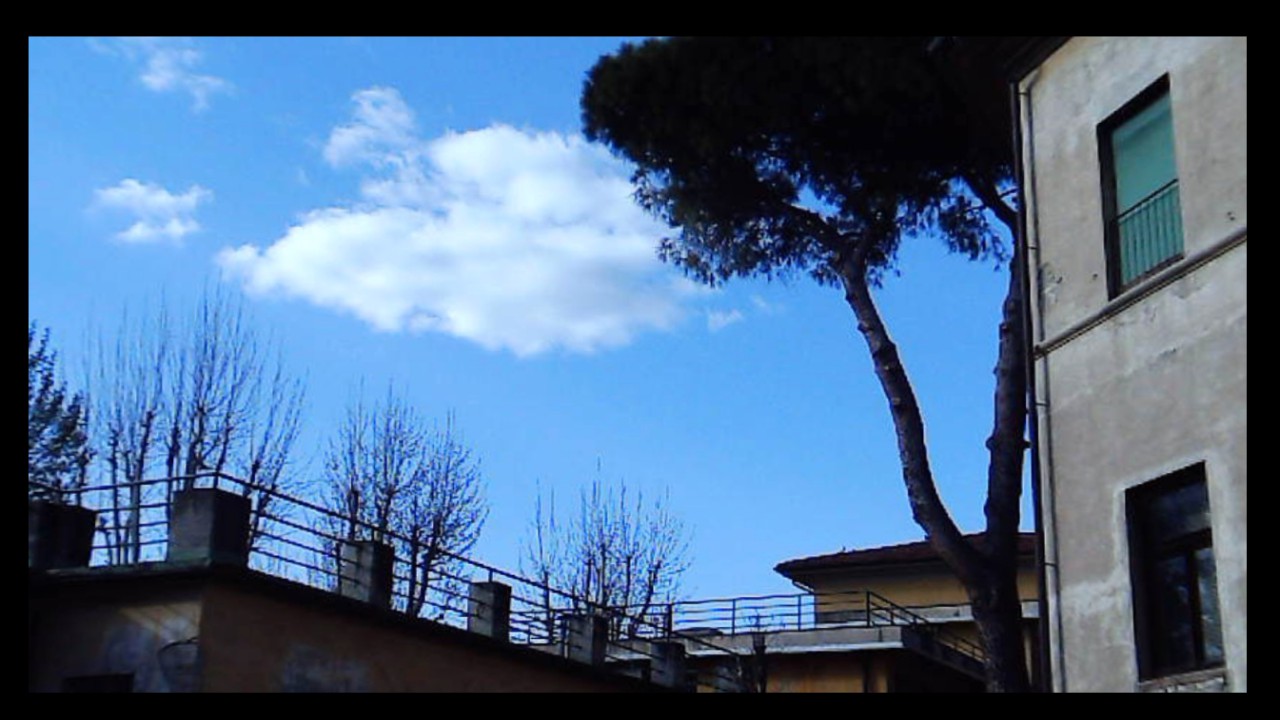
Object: Betafpv air75